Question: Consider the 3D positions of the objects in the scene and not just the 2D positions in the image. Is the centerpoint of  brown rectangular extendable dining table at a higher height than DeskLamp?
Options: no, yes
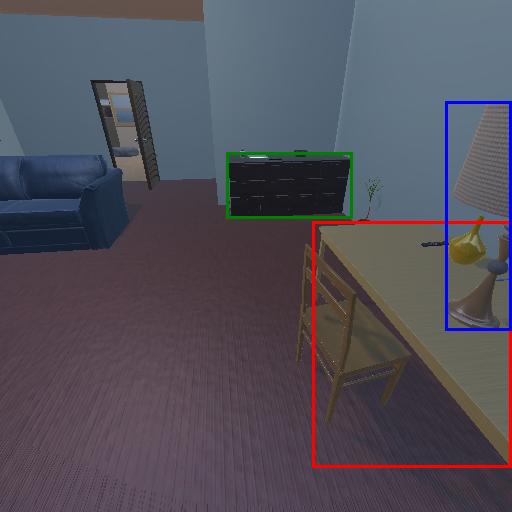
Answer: no